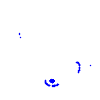
Particle: electron